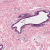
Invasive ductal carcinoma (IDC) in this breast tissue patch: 0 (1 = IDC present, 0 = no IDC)